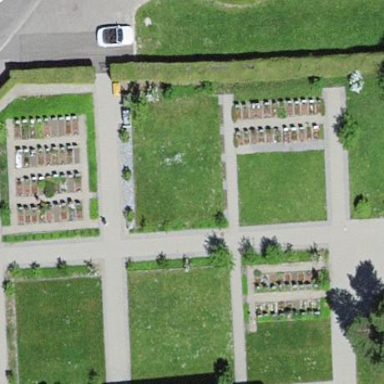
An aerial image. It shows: Cemetery.